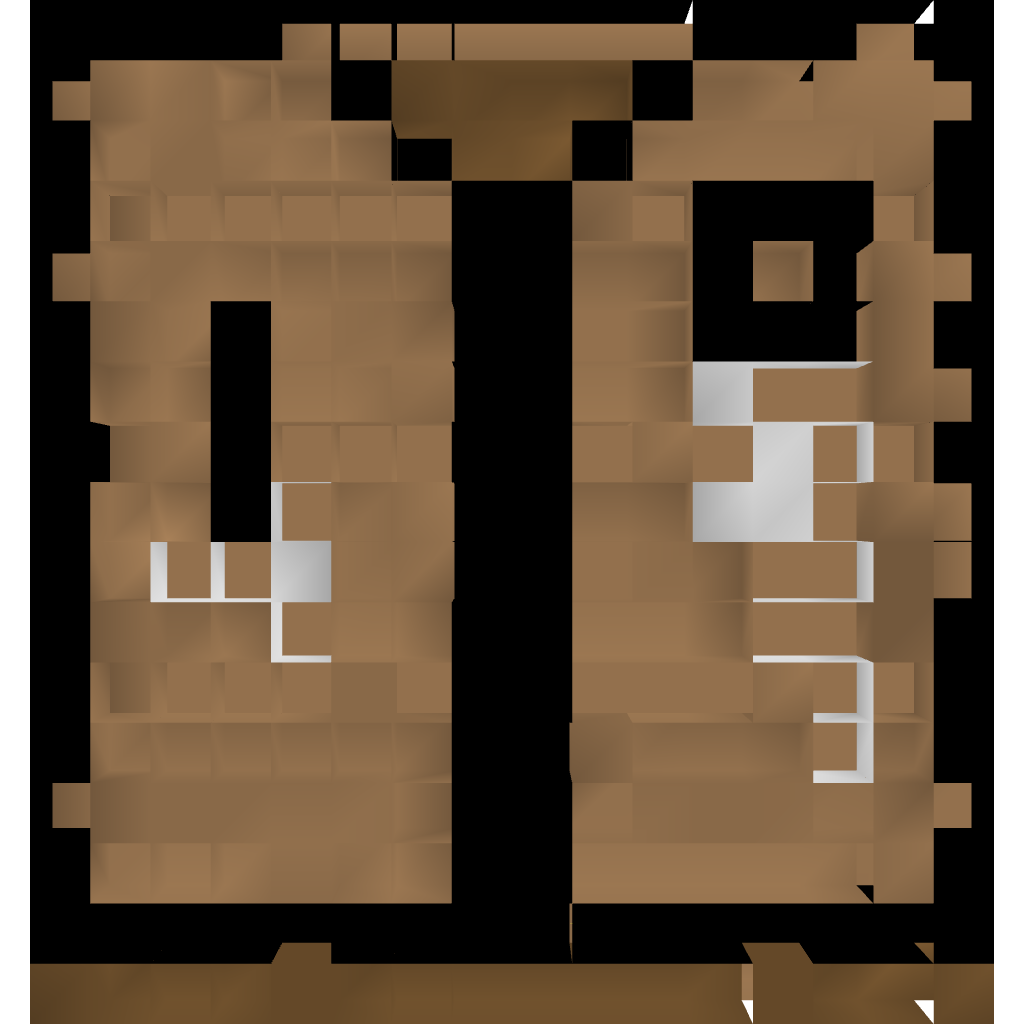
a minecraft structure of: WorkBench bad low quality